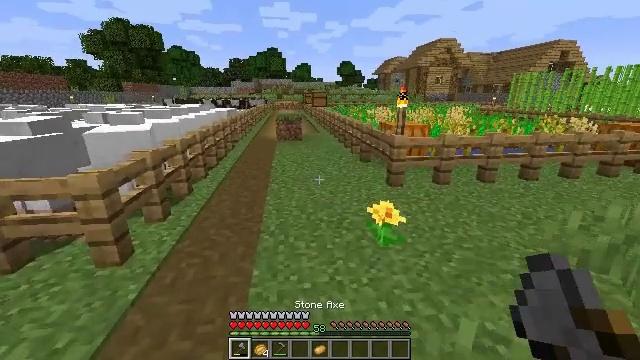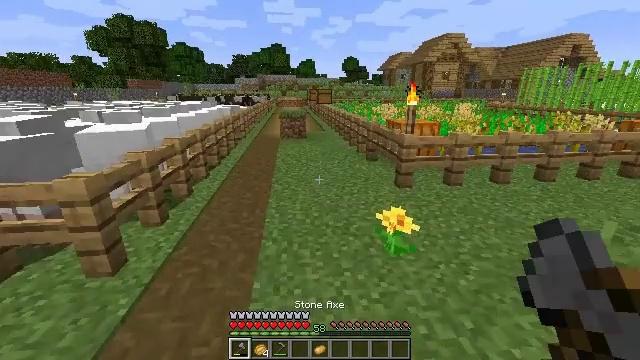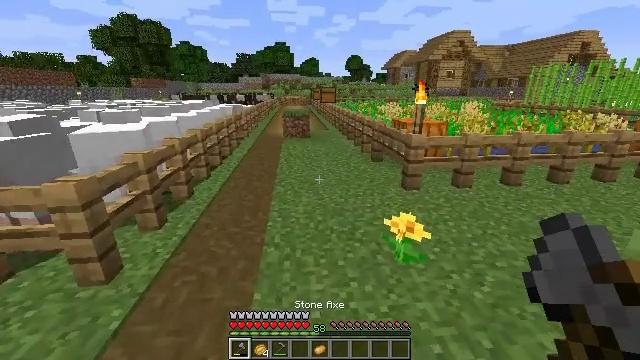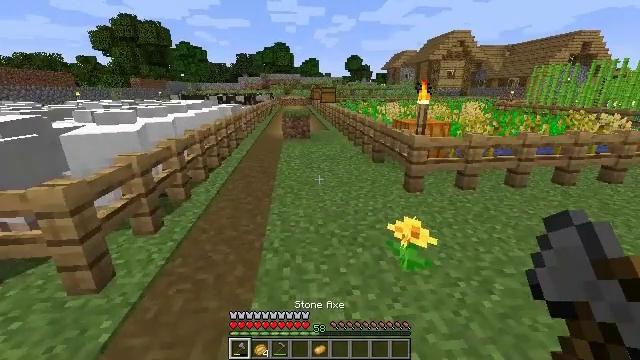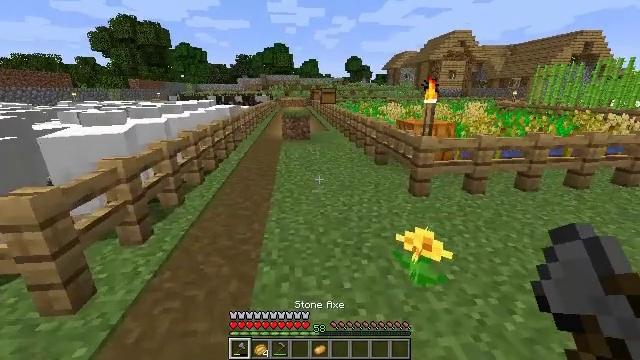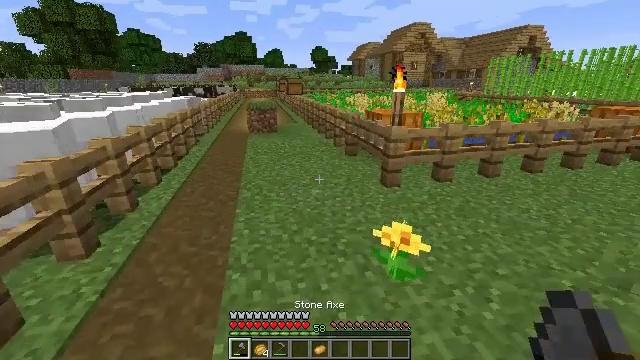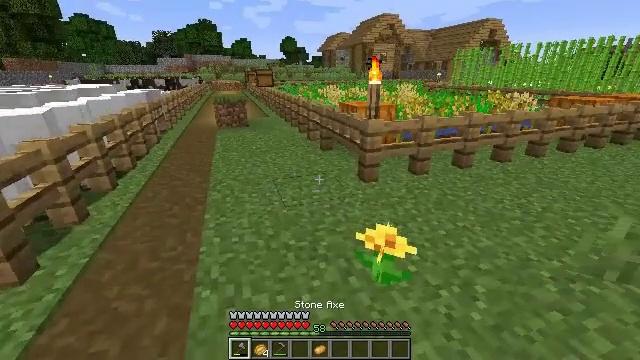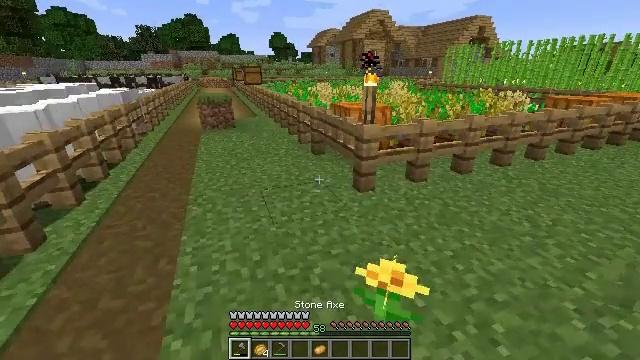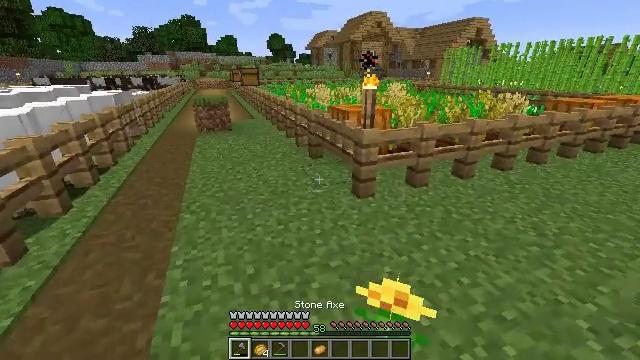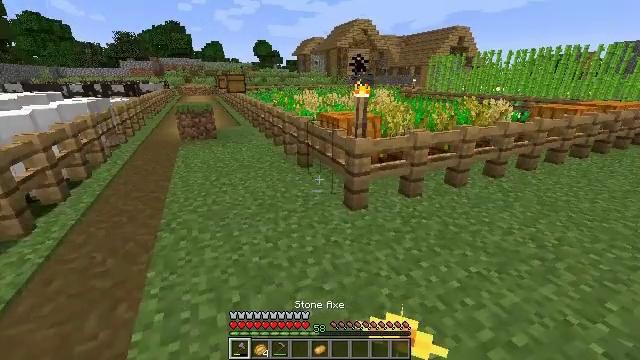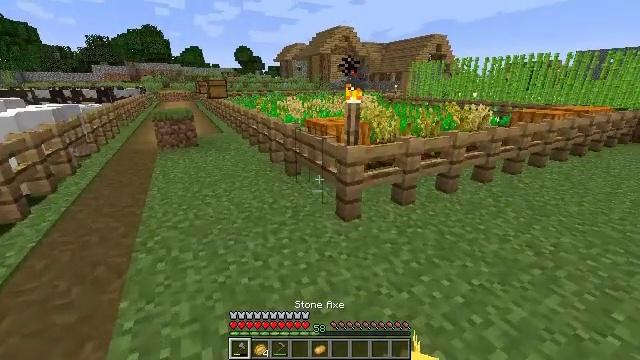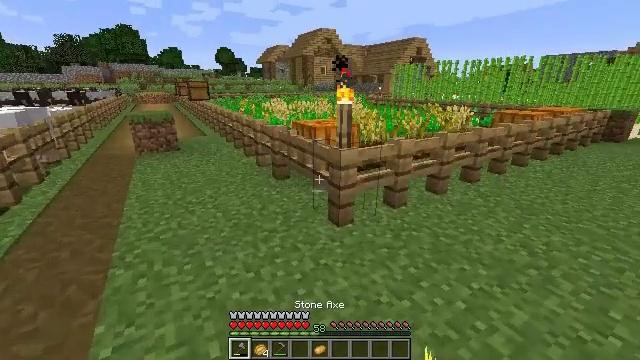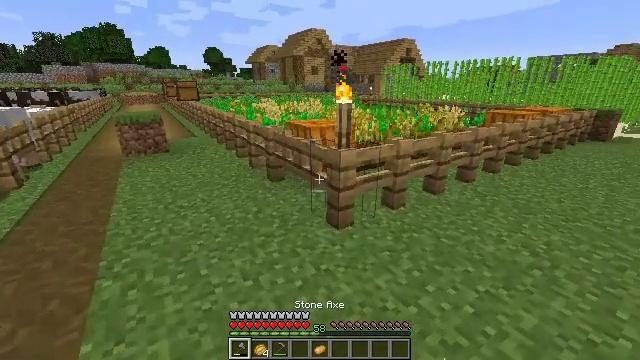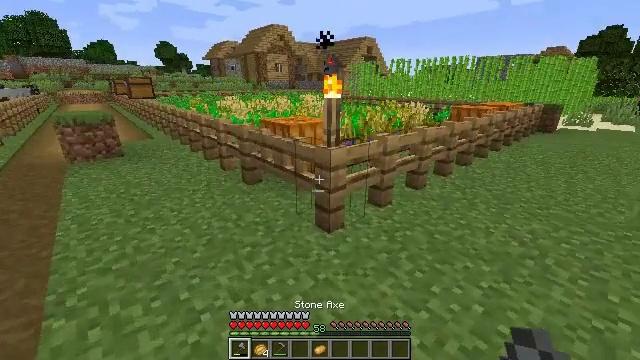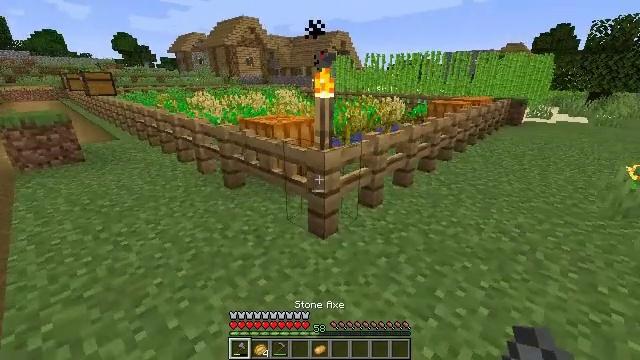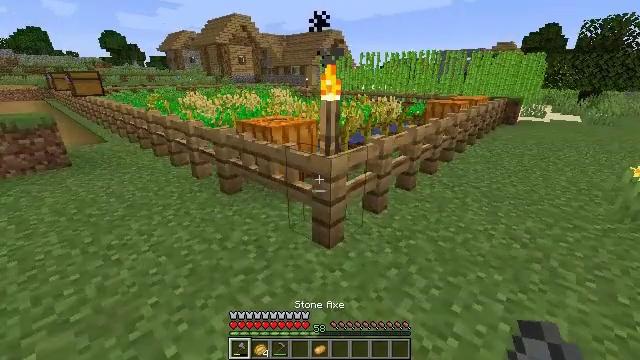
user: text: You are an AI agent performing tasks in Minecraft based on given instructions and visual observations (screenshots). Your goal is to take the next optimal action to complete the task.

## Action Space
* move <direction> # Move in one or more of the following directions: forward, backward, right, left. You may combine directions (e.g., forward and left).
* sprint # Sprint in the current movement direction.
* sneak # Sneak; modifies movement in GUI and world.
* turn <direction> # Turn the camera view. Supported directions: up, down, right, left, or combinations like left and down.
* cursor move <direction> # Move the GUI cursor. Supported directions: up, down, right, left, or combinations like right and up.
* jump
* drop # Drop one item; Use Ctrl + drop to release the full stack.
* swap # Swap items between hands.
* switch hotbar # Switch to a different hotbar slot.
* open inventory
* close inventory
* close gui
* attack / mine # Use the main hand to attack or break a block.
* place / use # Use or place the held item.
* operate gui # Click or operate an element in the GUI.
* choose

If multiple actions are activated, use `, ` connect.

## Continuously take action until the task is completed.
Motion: motion action
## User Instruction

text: Break the pumpkin to collect it.
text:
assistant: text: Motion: move forward
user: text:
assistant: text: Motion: move forward
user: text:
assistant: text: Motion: move forward
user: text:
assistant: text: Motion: move forward
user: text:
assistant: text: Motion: move forward, turn right and down
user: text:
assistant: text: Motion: move forward, turn right and down
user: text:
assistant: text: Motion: move forward, turn right
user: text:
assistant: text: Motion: move forward
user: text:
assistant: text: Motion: move forward and move left, turn right and up
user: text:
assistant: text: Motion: move forward and move left, turn right and up
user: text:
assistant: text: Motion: move forward and move left, turn right
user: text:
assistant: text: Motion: move forward and move left, turn right
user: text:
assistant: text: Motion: move forward and move left, turn right
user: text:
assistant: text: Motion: move forward and move left, turn right
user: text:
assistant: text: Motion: move forward, turn right
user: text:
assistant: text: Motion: move forward
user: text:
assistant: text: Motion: move forward
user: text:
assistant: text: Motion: move forward and move left
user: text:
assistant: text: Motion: move forward and move left
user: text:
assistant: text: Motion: move forward and move left, turn right and down
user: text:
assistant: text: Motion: move forward and move left, turn right and down
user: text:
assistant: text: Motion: move forward, turn right and down
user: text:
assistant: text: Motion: move forward
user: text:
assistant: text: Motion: move forward and move left, use / place
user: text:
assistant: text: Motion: move forward and move left, use / place
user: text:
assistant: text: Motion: move forward and move left, turn right and down, use / place
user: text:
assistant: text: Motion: move forward, turn right
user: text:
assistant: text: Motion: move forward
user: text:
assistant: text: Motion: move forward
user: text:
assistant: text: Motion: move forward